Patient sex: M
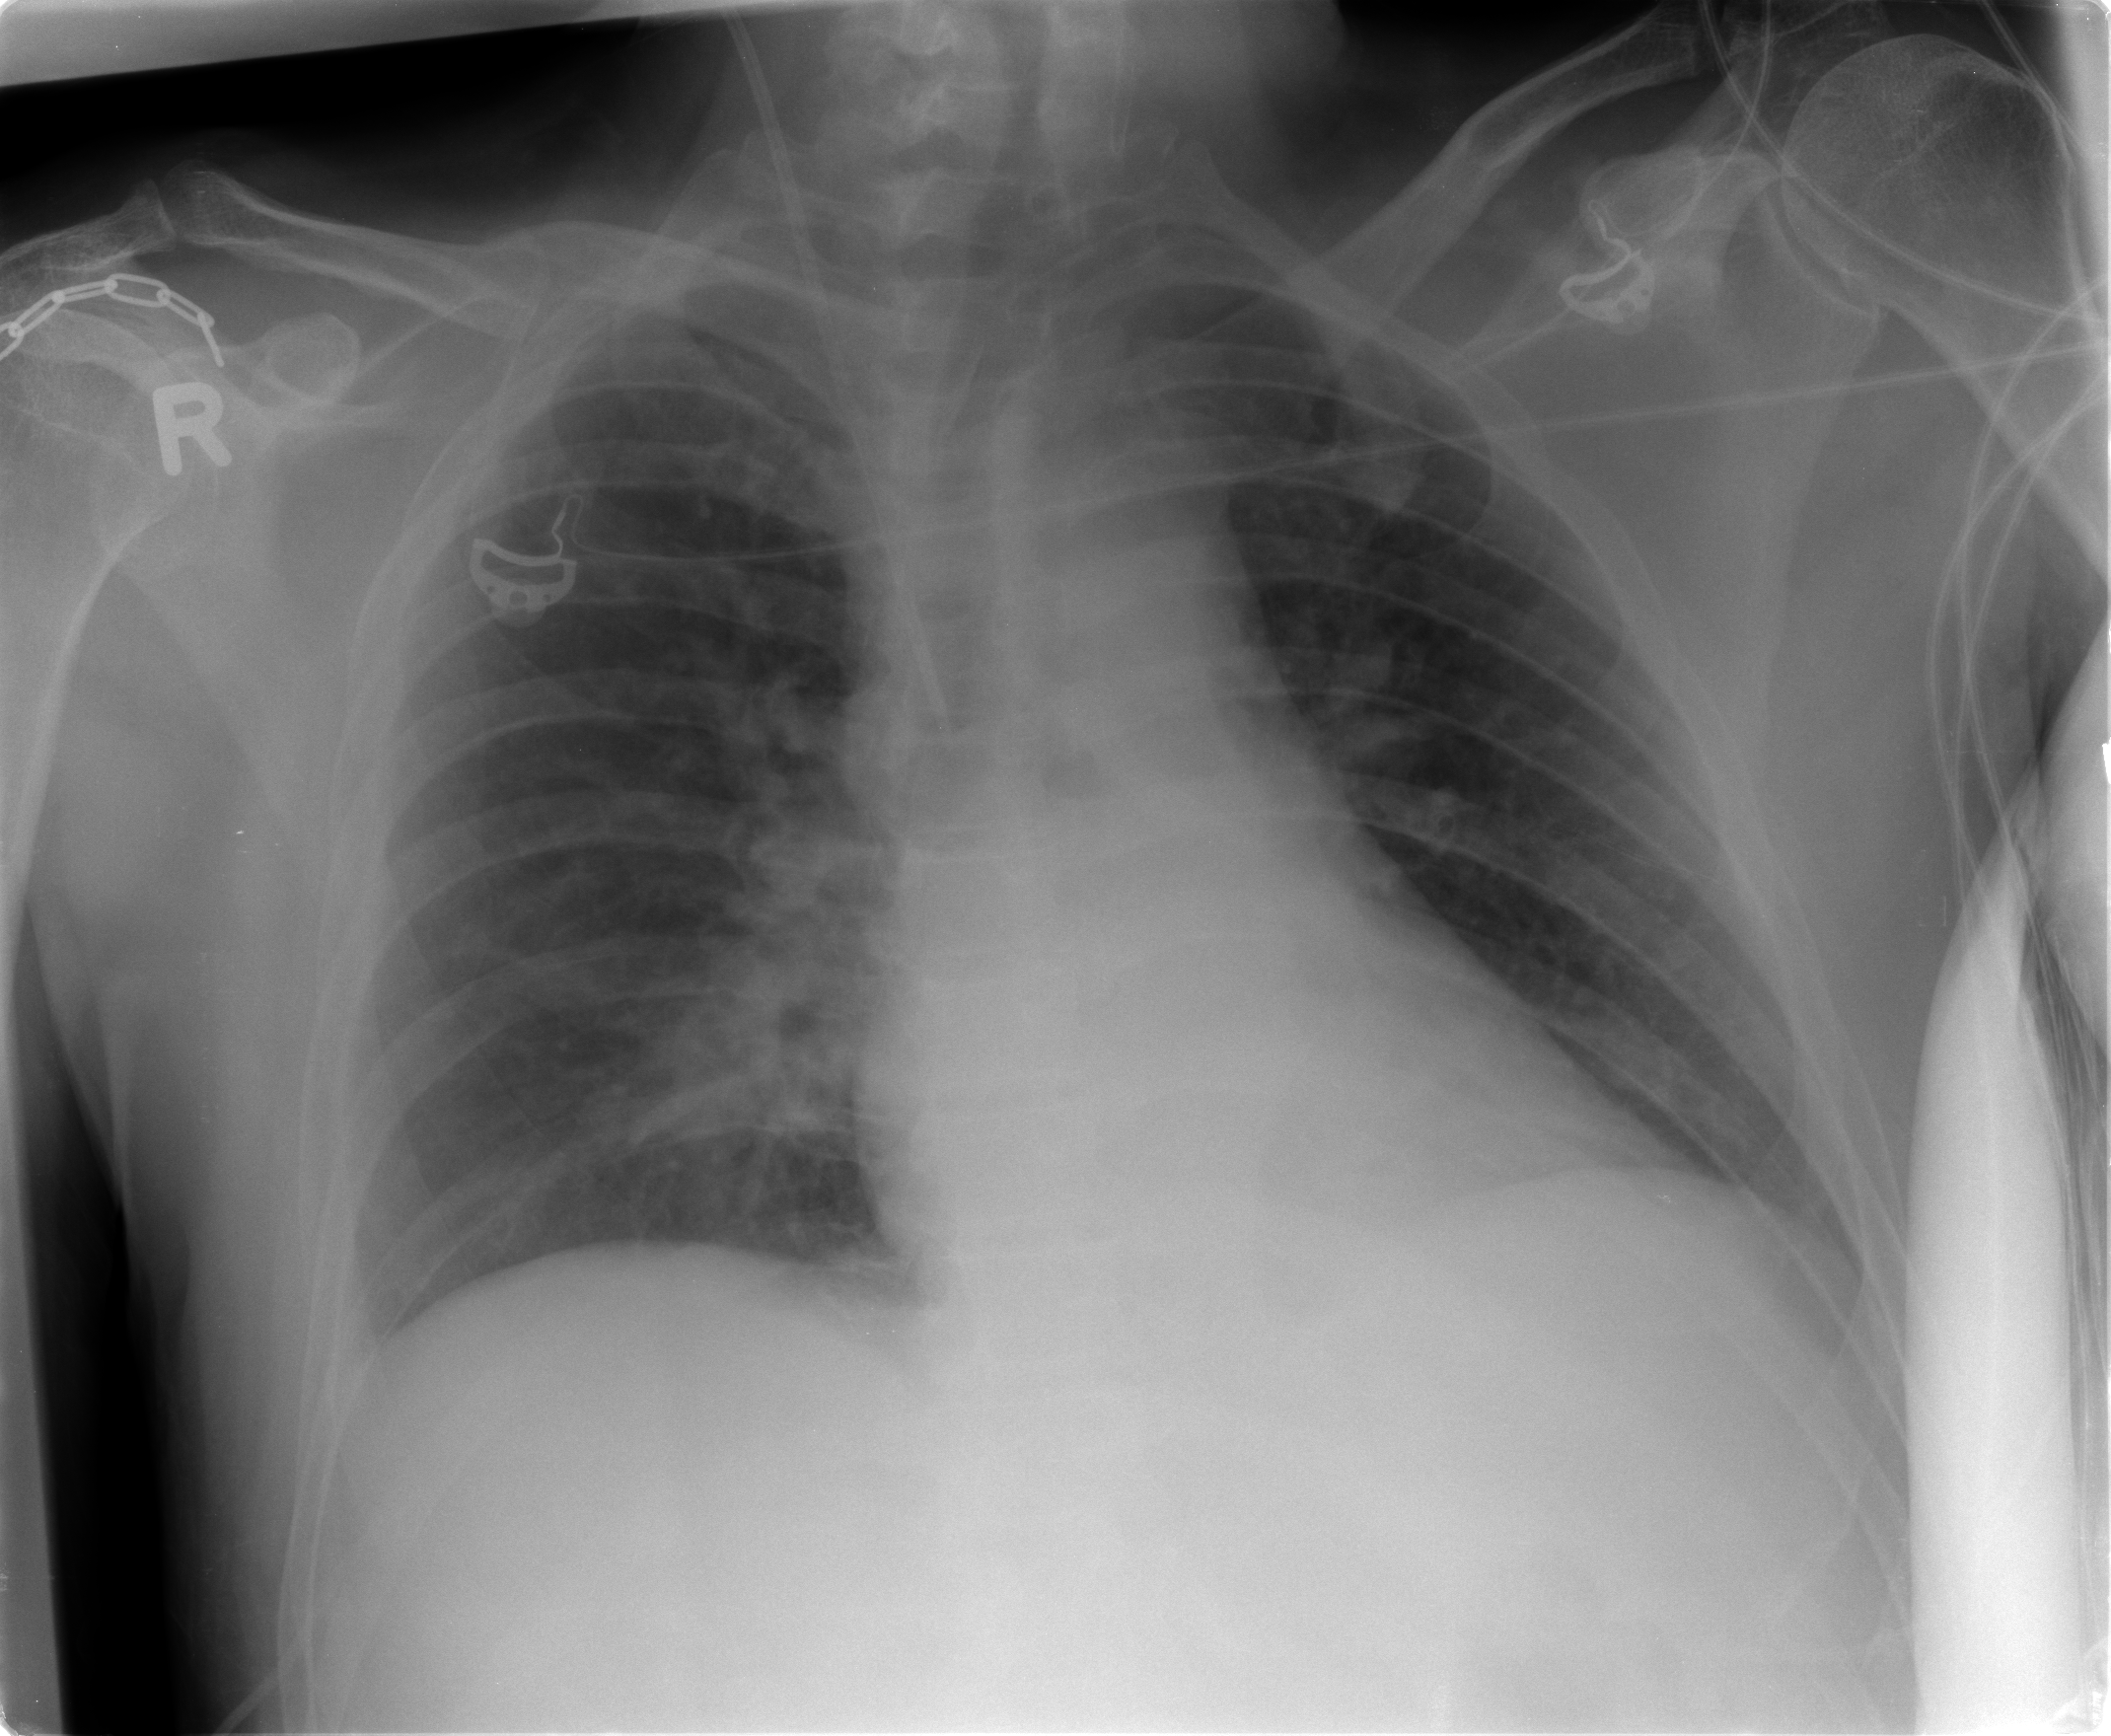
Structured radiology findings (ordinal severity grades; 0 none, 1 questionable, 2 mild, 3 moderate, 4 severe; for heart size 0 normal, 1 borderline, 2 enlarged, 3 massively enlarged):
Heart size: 0
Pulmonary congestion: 0
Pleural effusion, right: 1
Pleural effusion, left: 0
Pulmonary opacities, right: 2
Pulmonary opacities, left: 0
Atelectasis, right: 2
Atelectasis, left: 0